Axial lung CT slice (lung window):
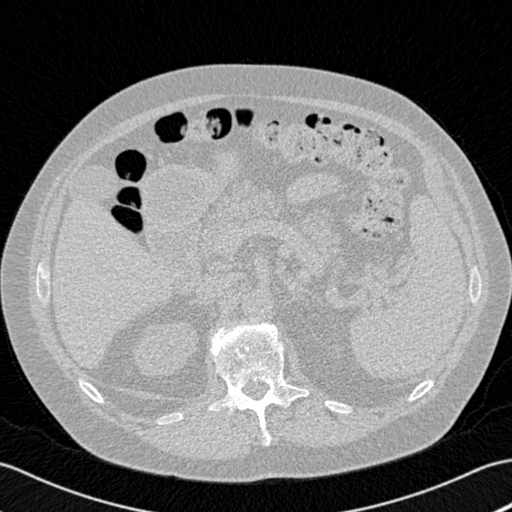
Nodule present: no